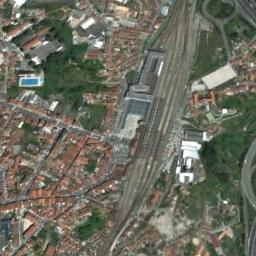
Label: railway_station